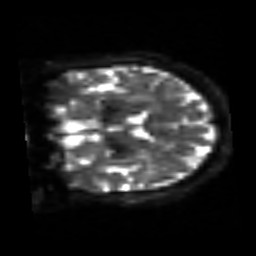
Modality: sbref
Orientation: coronal
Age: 62
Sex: female
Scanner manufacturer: siemens
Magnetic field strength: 3 T
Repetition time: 3.2 s
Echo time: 0.081 s